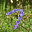
Label: 7